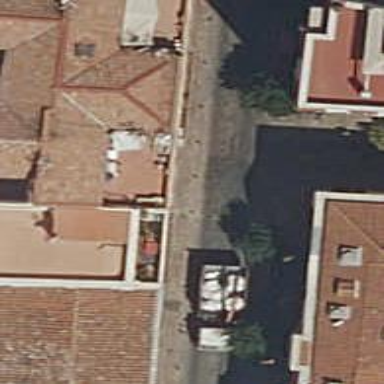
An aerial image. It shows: Living street paved with paving stones.